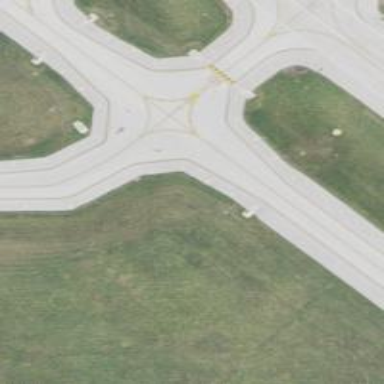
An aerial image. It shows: Image of taxiway at airport.